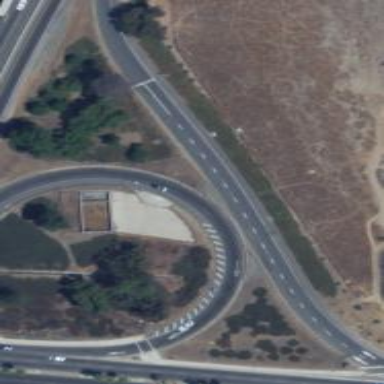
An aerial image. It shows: Motorway link.